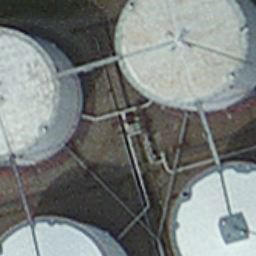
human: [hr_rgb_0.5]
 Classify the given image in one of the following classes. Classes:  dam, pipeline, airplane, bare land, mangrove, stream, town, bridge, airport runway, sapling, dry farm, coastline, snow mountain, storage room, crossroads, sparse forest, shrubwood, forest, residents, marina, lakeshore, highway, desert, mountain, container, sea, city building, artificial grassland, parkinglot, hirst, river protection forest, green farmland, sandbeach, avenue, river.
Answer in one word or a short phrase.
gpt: storage room